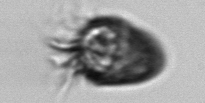
Label: Ciliophora